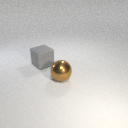
large brown metal sphere in front of large gray rubber cube